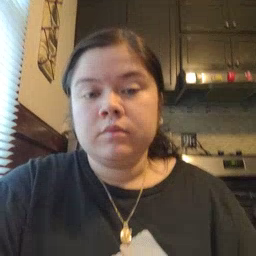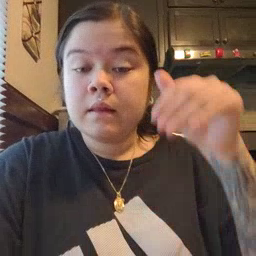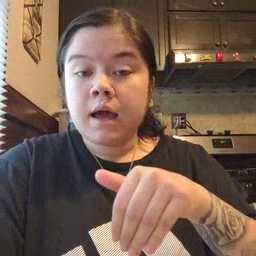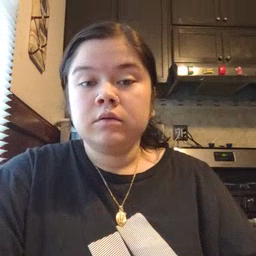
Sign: night